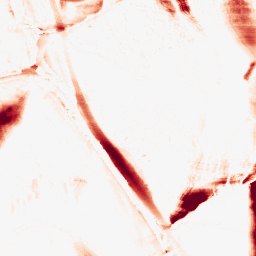
Category: morphological
Decomposition family: morphological_ellipse
Decomposition parameters: operation: opening
width: 10
height: 50
Upsampling method: bicubic_3x
Upsampling parameters: scale: 3
Upsampling scale: 3